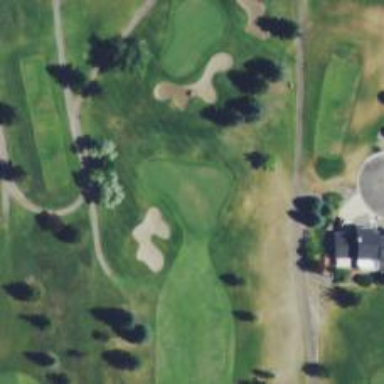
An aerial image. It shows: Golf hole.